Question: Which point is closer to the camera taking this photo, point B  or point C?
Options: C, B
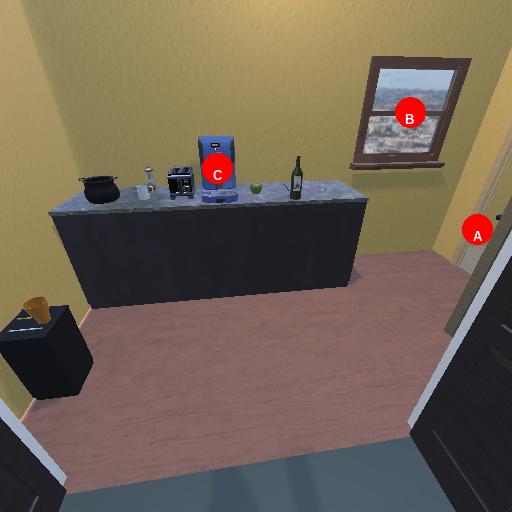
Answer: C